Interaction volume radius: 10 \u00c5
Interaction volume height: 45 \u00c5
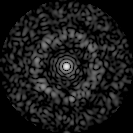
Disorder parameter: 0.8243